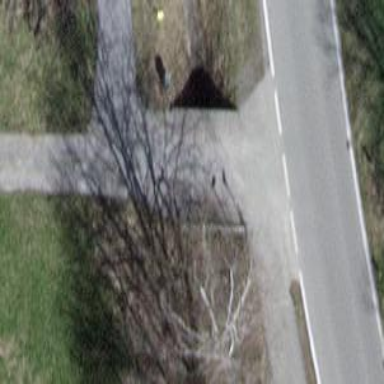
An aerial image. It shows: Asphalt road designated for service vehicles.